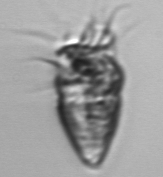
Label: Strombidium_morphotype1